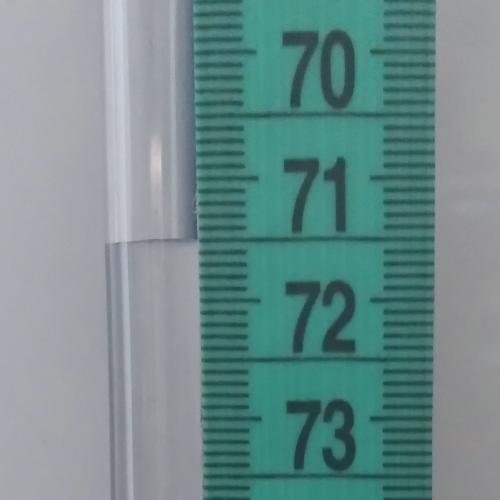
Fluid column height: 71.5 cm